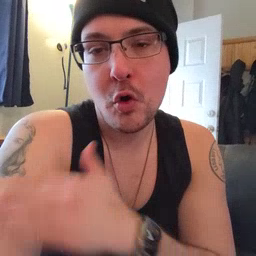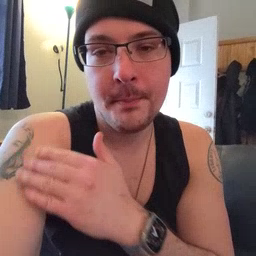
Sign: arm